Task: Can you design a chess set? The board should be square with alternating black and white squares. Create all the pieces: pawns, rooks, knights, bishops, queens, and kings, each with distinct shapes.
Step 1013:
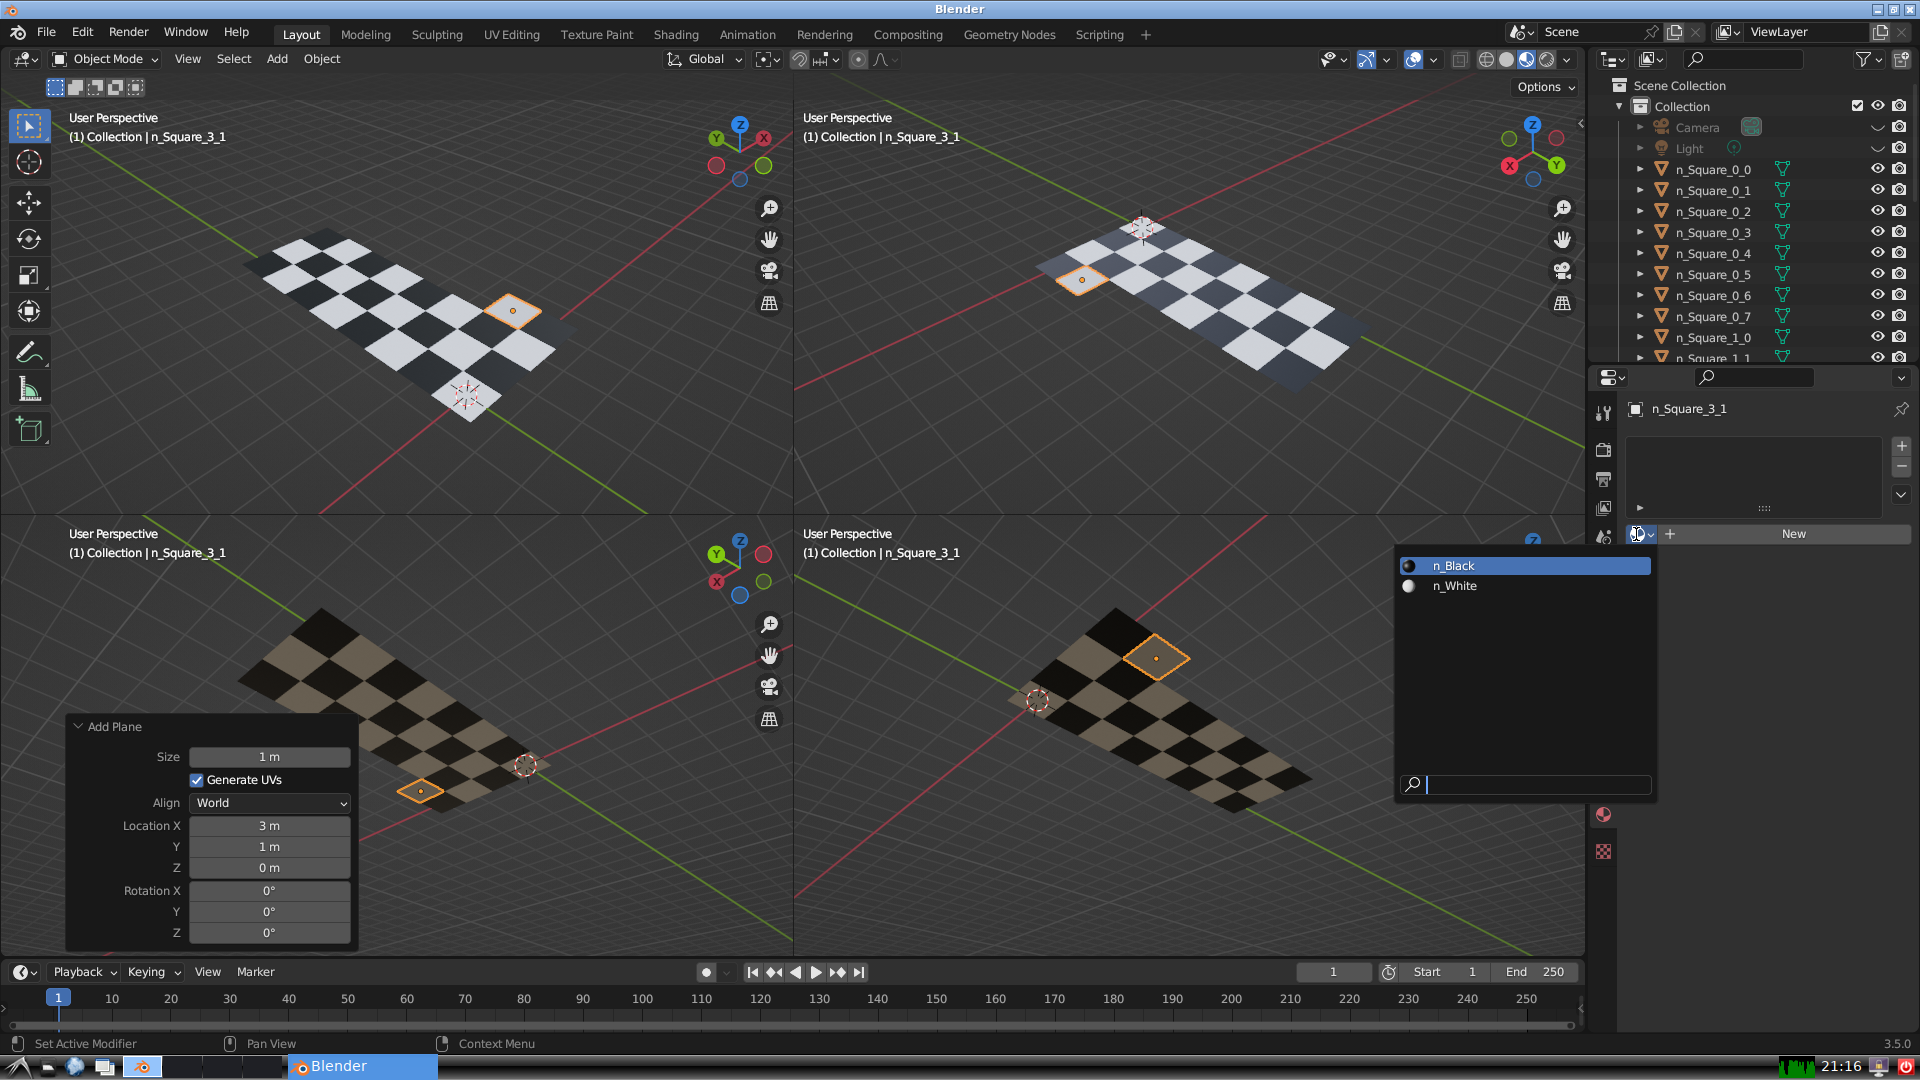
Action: input_text: n_White